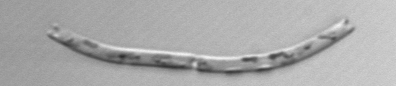
Label: Eucampia_morphytype1